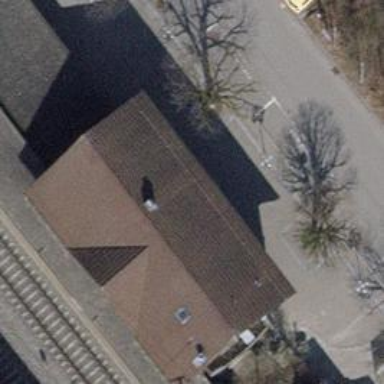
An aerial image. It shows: Railway station that also serves as public transport station.